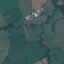
Land use / land cover: Pasture